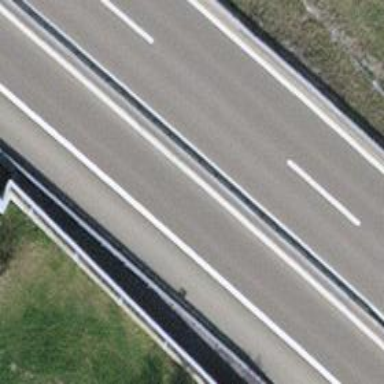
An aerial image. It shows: Motorroad bridge with asphalt surface. It is classified as trunk highway.